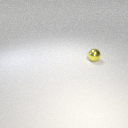
small yellow metal sphere